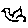
Label: bird